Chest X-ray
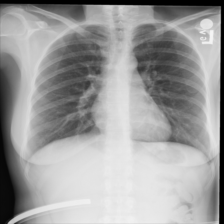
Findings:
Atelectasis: negative
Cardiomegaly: negative
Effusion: negative
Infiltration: negative
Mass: negative
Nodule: negative
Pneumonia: negative
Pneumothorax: negative
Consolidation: negative
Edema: negative
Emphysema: negative
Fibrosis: negative
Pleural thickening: negative
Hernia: negative